Question: This is kind of hard to explain. I need to vertically align text within a Block link. Here is my HTML.
## HTML
'''
<html>
<head>
<link rel="stylesheet" href="Style1.css" />
<title>Jordan's Web Page</title>
</head>
<body>
<div class="nav-Outer">
<div class="nav-Inner">
<table class="nav-Tab noPaddingMargin">
<tr class="noPaddingMargin">
<td>
<div class="nav-header"><div class="arrow-down"></div></div>
<a class="nav-link" href="#">Home</a>
</td>
<td><img class="navLogo" src="http://placehold.it/125x125" /></td>
<td><a href="#"><!--Text in here needs to be aligned.-->Home</a></td>
</tr>
</table>
</div>
</div>
</body>
<script type="text/javascript" src="http://code.jquery.com/jquery-2.0.3.min.js"></script>
<script type="text/javascript">
$(".nav-link").each(function() {
$(this).hover(function(){
},function(){
})
})
</script>
</html>
'''
## CSS
'''
.nav-Outer {
width: 100%;
height: 125px;
bacvkground-color: blue;
border-bottom: 1px solid rgb(228, 228, 228);
}
.nav-Inner {
width: 75%;
height: 100%;
margin: 0px auto;
text-align: center;
}
.nav-header{
width: 100%;
height: 5px;
background-color: #5E5E5E;
text-align: center;
position: absolute;
display: none;
}
.arrow-down {
width: 0;
height: 0;
border-left: 10px solid transparent;
border-right: 10px solid transparent;
margin: 0px auto;
border-top: 10px solid #5E5E5E;
}
.active {
display: block;
-webkit-transition: all 1s linear;
-moz-transition: all 1s linear;
-ms-transition: all 1s linear;
-o-transition: all 1s linear;
transition: all 1s linear;
}
.navLogo{
margin-top: -1px;
}
.nav-Tab{
padding:0px;
margin:0px;
height: 100%;
width: 100%;
border-spacing: 0px;
}
.nav-Tab tr td{
position: relative;
text-align: center
}
.nav-Tab tr td a{
display: block;
text-decoration: none;
font-size: 16px;
color: rgb(80, 80, 80);
font-weight: bold;
width: 100%;
height: 100%;
}
'''
Here is an Image:
,
Any questions post below.
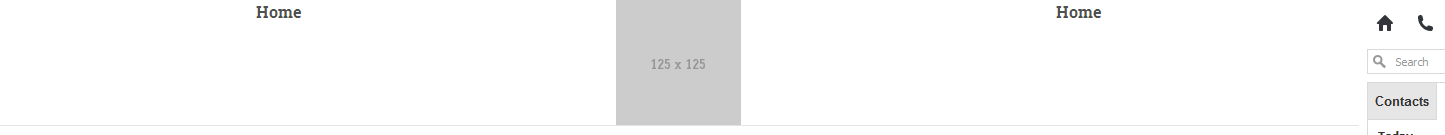
Answer: Try doing this :
Provide Line height: 'line-height: 125px;' to '.nav-Tab tr td a{'
'''
.nav-Tab tr td a{
display: block;
text-decoration: none;
font-size: 16px;
color: rgb(80, 80, 80);
font-weight: bold;
width: 100%;
line-height: 125px;
}
'''
Hope this helps!